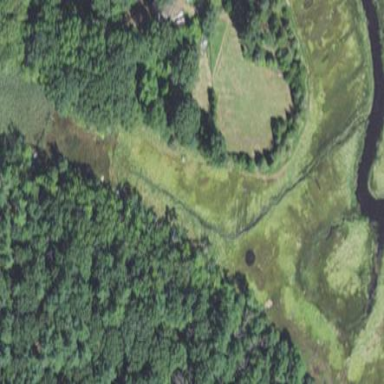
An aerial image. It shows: Saltmarsh wetland area.